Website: crate-barrel
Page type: account-selection
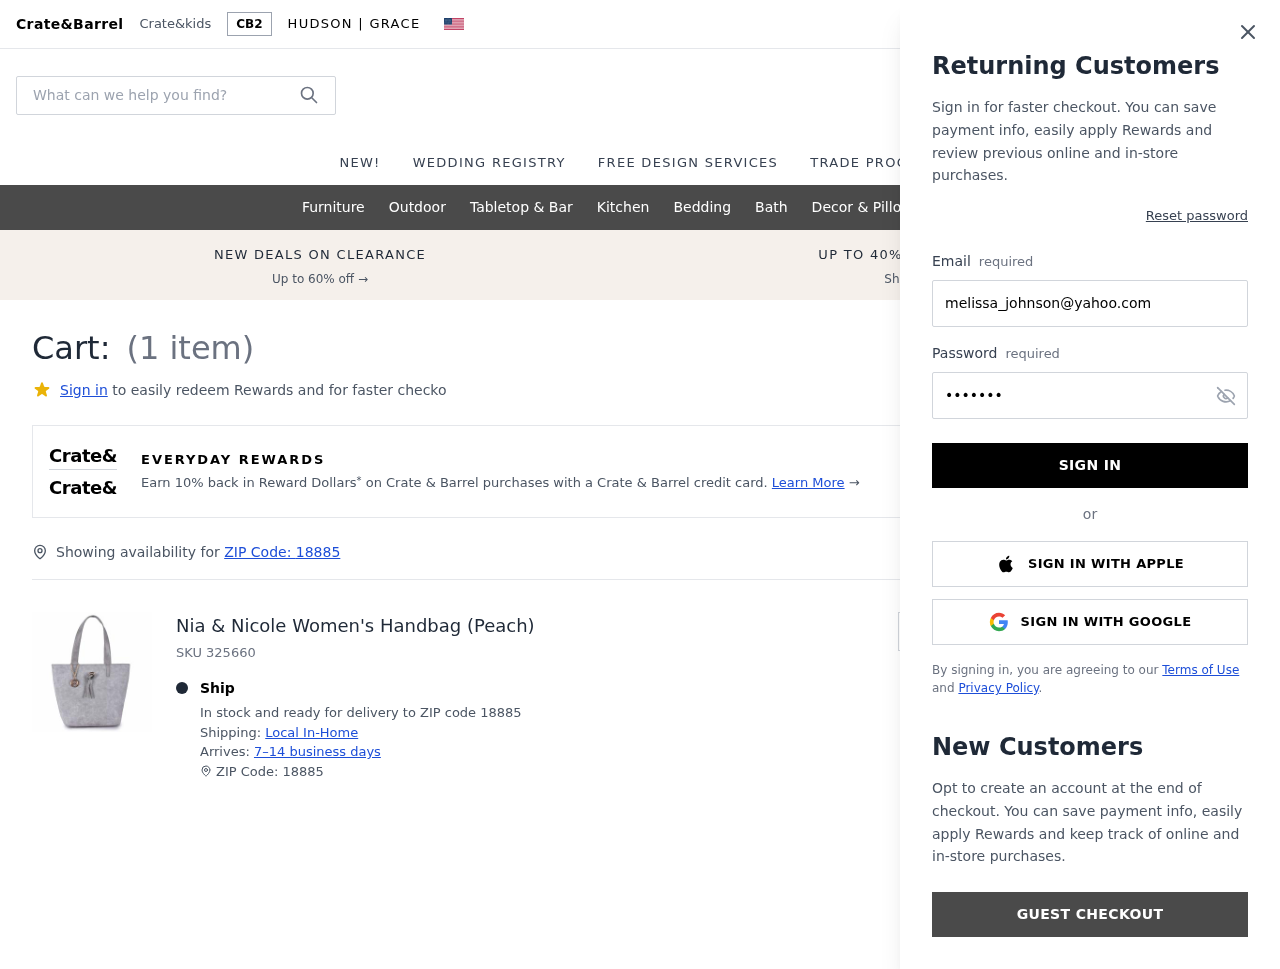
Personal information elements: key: PII_EMAIL
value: melissa_johnson@yahoo.com
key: PII_POSTCODE
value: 18885
Product elements: key: PRODUCT1_NAME
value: Nia & Nicole Women's Handbag (Peach)
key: PRODUCT1_QUANTITY
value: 1
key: PRODUCT1_SKU
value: SKU 325660
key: PRODUCT1_ORIGINAL_PRICE
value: $35.99
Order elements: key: ORDER_NUM_ITEMS
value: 1
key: ORDER_SUBTOTAL
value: $28.79
Search elements: key: HEADER_SEARCH
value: What can we help you find?